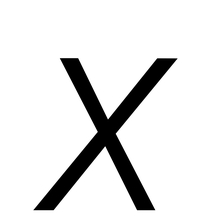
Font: Roboto-Italic_Light_Italic